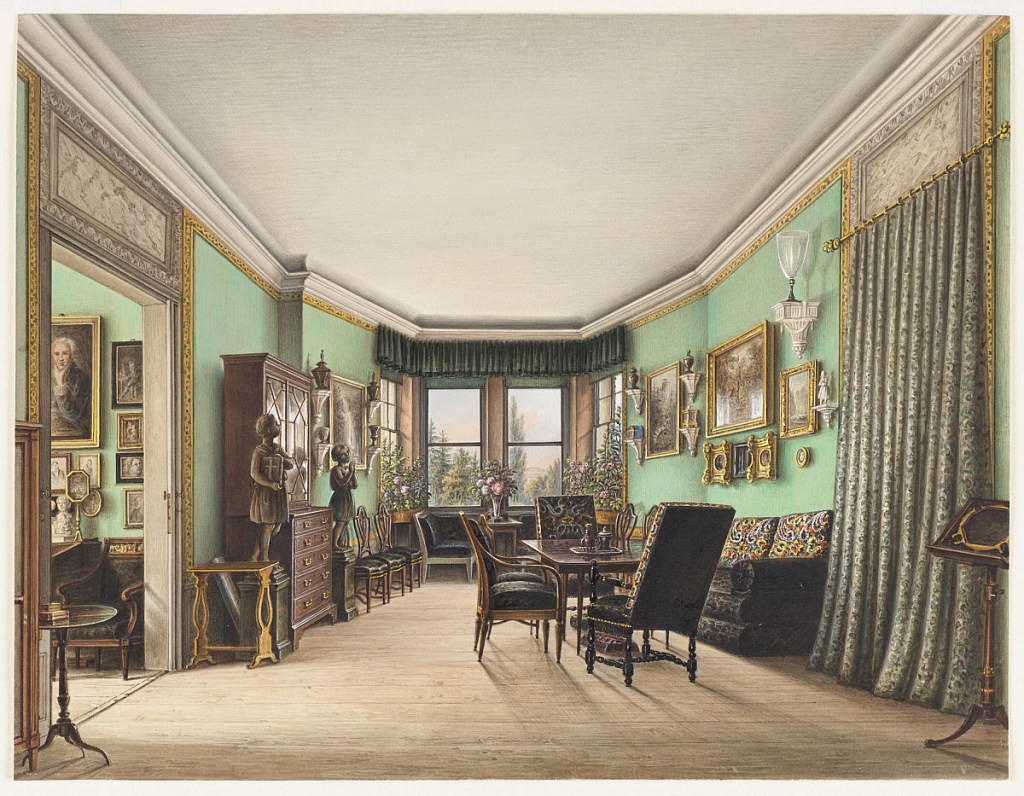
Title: A Room in Schloss Buchwald
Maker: Friedrich Wilhelm Klose, German, 1804 – after 1863
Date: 1840–45
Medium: Brush and watercolor, gouache on white wove paper
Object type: Watercolor
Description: Although not signed, this view is characteristic of the work of F. W. Klose and, accordingly, may be attributed to him. The exaggerated receding perspective, views of the countryside and a look into an adjacent room recall the artist's Rose Room and Blue Room at nearby Schloss Fischbach. The bare wood floors, and windows, unadorned except for a green valance, signal that the season is summer, while several arrangements of peonies suggest the months of May and June. Green walls trimmed with a gold fillet create a background for Jacobean upholstered furniture and chairs, tables and bookcase in the Sheraton style. Italian landscapes are interspersed with sculptures, vases and a large Venetian goblet, all displayed on brackets. Portraits are seen in the adjacent room.